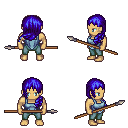
a pixel art fantasy rpg character, male body template, human, tanned skin, blue vest, teal pants, blue left-swept hairstyle, spear, four views (front, back, left, right), 2x2 character sprite sheet, small pixel art, hard edges, no anti-aliasing